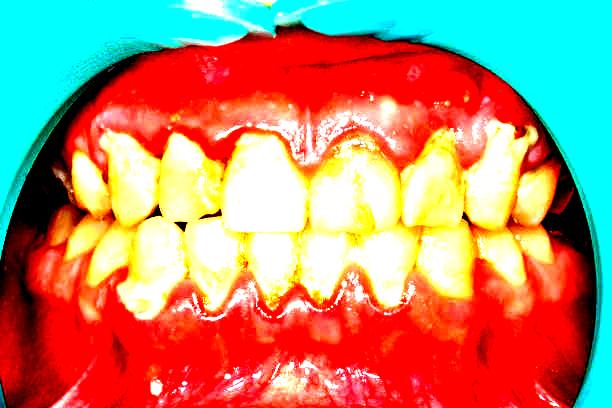
Condition: Gingivitis